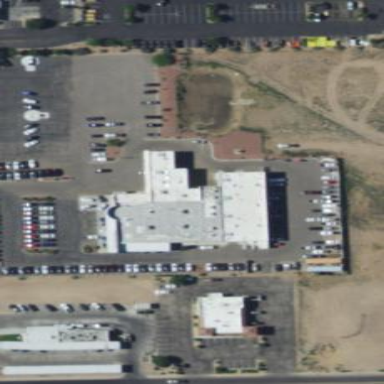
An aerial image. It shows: Retail building housing car shop.